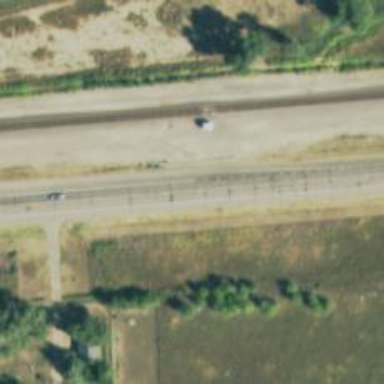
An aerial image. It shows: Smoothly paved trunk highway with grade 1 track type.